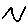
Label: zigzag